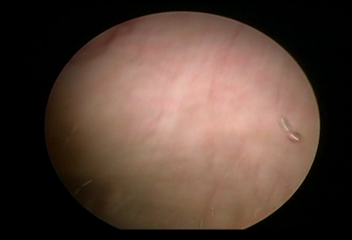
Modality: WLC
Class: Normal mucosa
Bladder cancer association: No